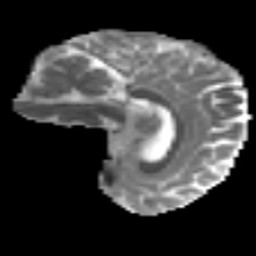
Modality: MD
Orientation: sagittal
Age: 40
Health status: ill
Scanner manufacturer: philips
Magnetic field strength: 3 T
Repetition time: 9 s
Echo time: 0.127 s